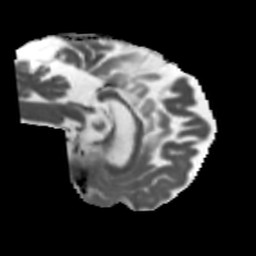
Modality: MD
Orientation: sagittal
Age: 73
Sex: female
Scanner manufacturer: siemens
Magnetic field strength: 3 T
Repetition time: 5.47 s
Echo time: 0.0854 s